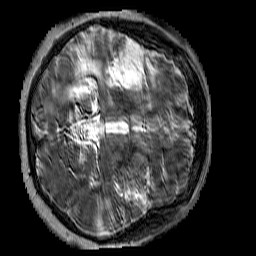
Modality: T2w
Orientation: axial
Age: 54
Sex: female
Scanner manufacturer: siemens
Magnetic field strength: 3 T
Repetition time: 3.2 s
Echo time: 0.213 s